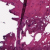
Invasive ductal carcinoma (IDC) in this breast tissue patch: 0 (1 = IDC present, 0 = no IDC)